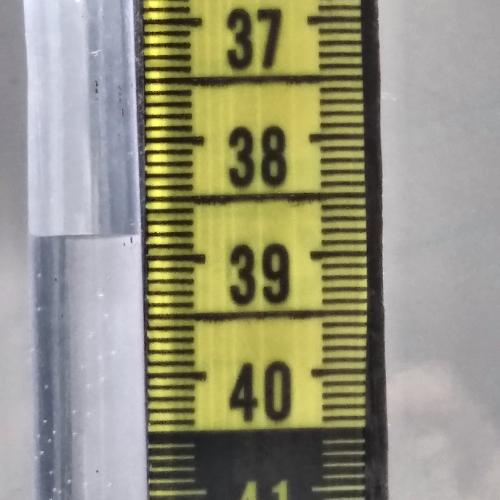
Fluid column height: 38.8 cm